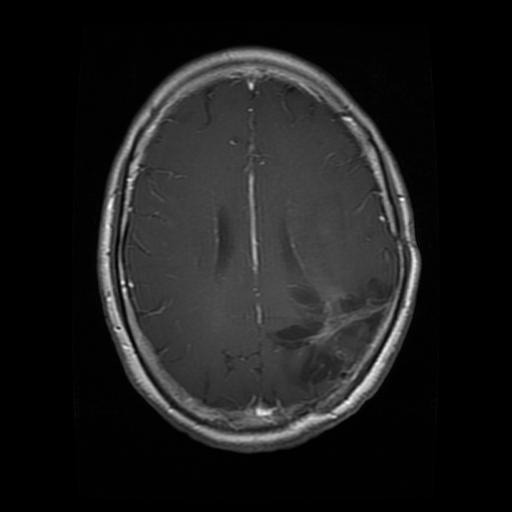
Label: glioma